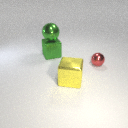
large green metal cube below large green metal sphere